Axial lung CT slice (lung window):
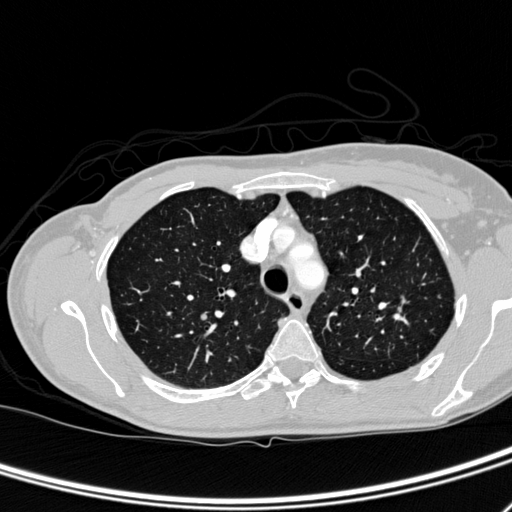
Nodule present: yes
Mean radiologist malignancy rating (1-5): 3